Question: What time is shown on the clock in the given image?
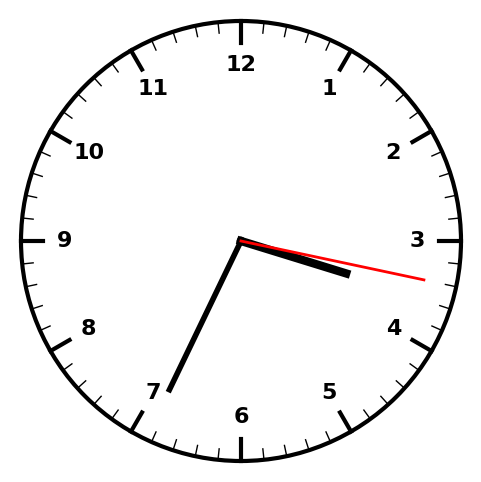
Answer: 03:34:17